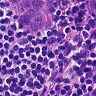
Metastatic tissue present: yes